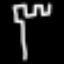
Label: fork